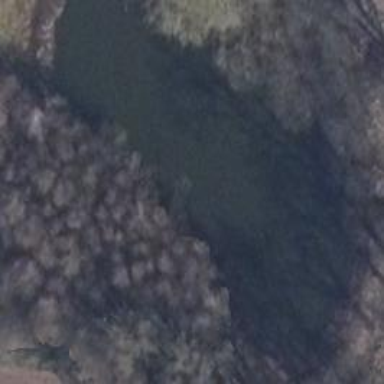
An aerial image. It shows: Serene pond surrounded by nature.